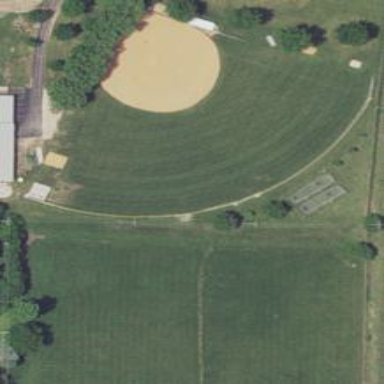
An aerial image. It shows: Baseball pitch for leisure land activities.